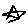
Label: star